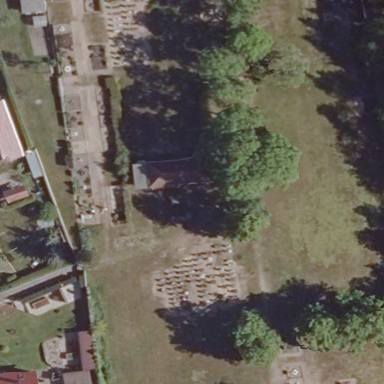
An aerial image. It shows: Cemetery.